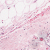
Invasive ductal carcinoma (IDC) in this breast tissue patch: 1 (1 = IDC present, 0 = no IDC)